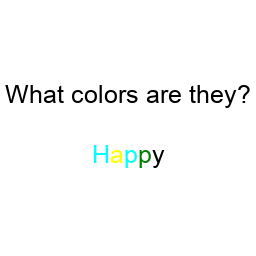
Color: cyan, yellow, cyan, green, black
Background color: white
Question text color: black